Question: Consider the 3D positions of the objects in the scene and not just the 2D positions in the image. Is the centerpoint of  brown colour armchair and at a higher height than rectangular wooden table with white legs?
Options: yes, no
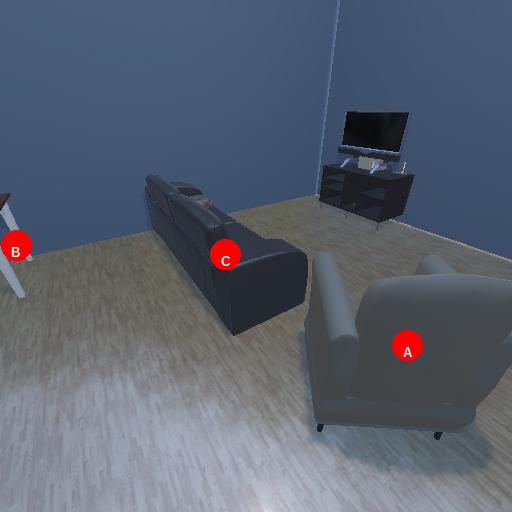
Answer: yes